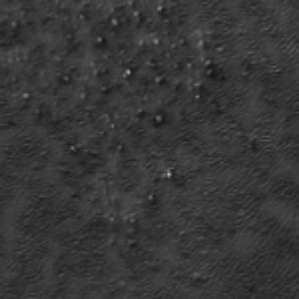
Label: frost